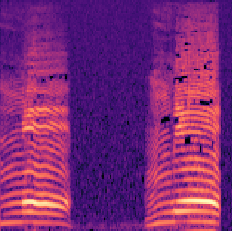
Sound class: Cow